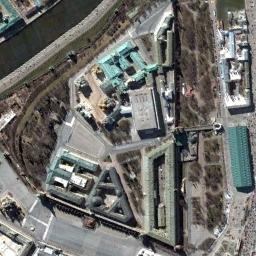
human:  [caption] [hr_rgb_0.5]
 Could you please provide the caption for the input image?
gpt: The palace was built in a forest .

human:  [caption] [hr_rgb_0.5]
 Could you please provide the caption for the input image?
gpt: There are many trees of different sizes beside the palace .

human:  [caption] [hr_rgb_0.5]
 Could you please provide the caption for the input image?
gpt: The palace has some brown palaces and green palaces .

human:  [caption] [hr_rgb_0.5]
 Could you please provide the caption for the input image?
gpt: The palace is surrounded by buildings and trees .

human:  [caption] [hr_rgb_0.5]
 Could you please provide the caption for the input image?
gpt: There are some brown trees around the palace .